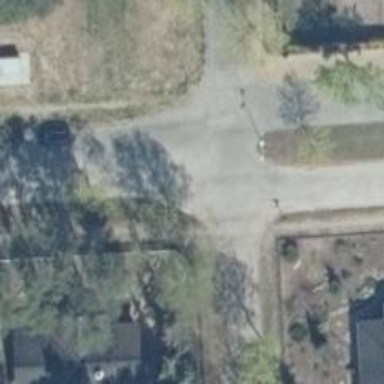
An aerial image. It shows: Residential road.